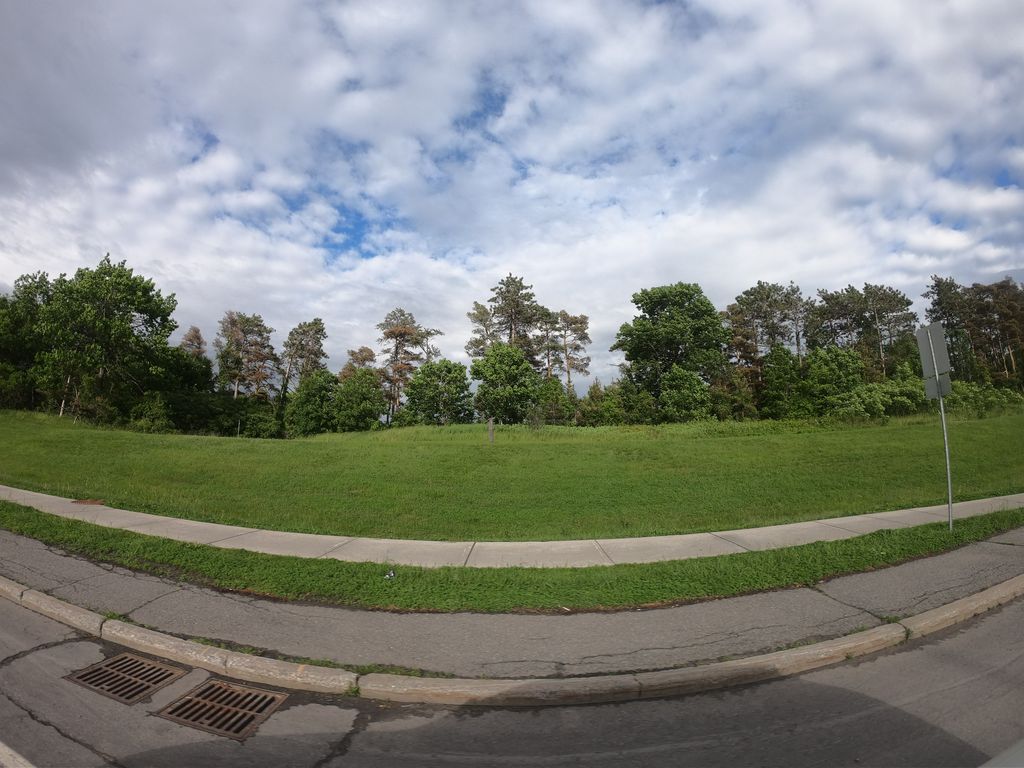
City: ottawa-gatineau